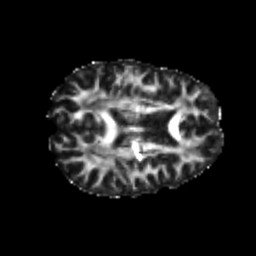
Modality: FA
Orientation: axial
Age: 24
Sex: female
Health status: healthy
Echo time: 0.074 s